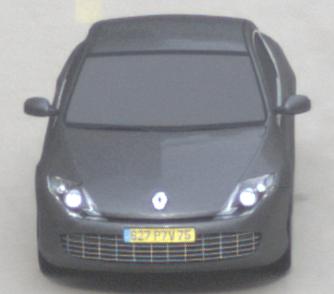
Make: Renault
Model: Laguna Coupé TCe 170
Detailed model: Laguna (III) Coupé
Model produced from: 2010/11
Model produced until: 2011/05
Doors: 2
Color: gray
Road condition: dry road
Daytime: morning or afternoon
Contrast: low contrast